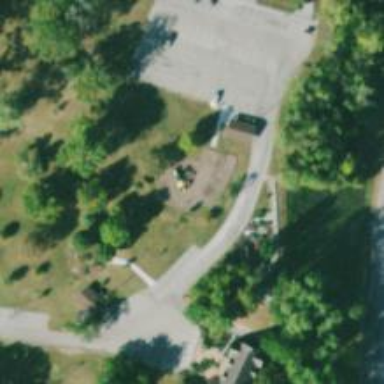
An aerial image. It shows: Historical site featuring war memorial.